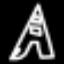
Label: The Eiffel Tower